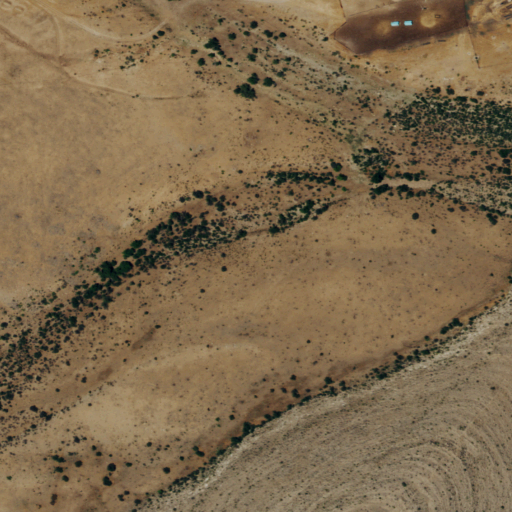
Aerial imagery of valley in New Mexico named Little Twin Butte Canyon containing shrub and grassland